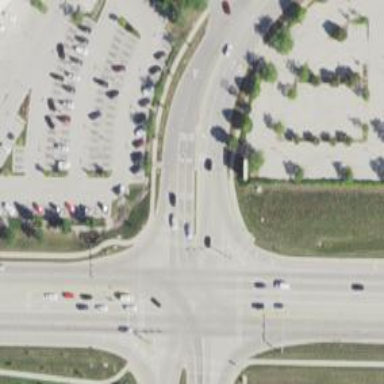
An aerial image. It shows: Footway that serves as traffic island.